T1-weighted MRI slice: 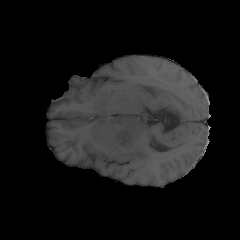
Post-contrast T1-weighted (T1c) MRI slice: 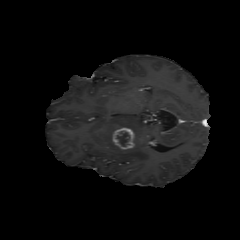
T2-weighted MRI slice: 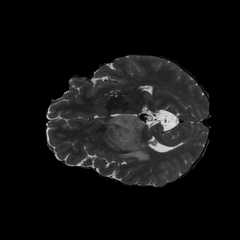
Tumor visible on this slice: yes